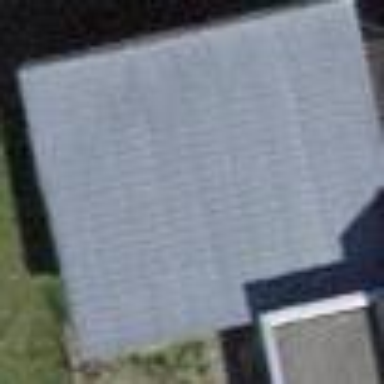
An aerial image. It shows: Building with tile roof.